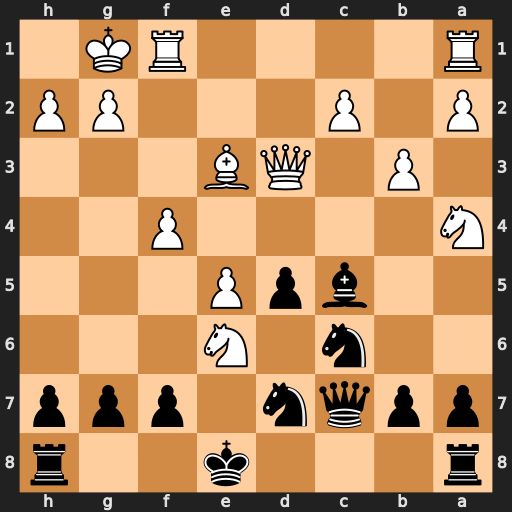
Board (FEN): r3k2r/ppqn1ppp/2n1N3/2bpP3/N4P2/1P1QB3/P1P3PP/R4RK1
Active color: b
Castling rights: kq
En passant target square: -
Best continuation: Bxe3+ Qxe3 fxe6